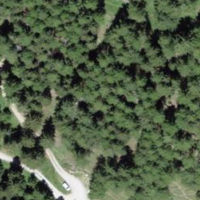
EUNIS habitat code: 43
Species observed at this site:
Primula veris
Geum montanum